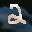
Label: 2